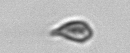
Label: Cryptophyta